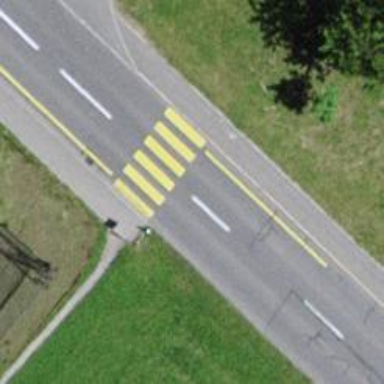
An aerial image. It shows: Marked road crossing.